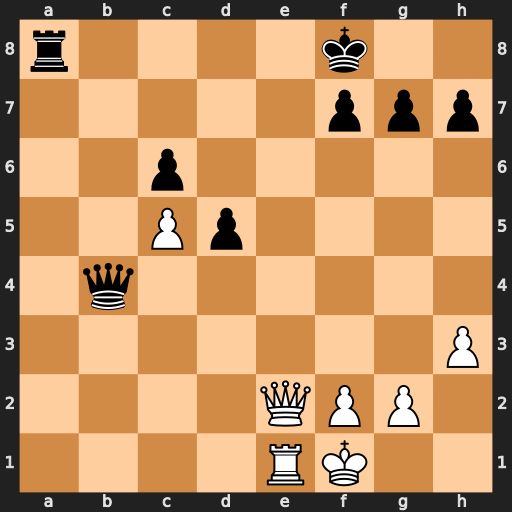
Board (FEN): r4k2/5ppp/2p5/2Pp4/1q6/7P/4QPP1/4RK2
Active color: w
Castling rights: -
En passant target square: -
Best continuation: Qe7+ Kg8 Qe8+ Rxe8 Rxe8#